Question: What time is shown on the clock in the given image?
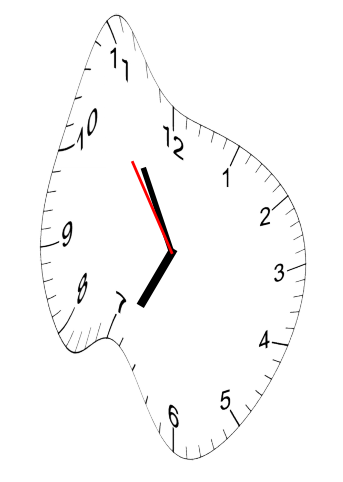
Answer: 06:54:54